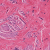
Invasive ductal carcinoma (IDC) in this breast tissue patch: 0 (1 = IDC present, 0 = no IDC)